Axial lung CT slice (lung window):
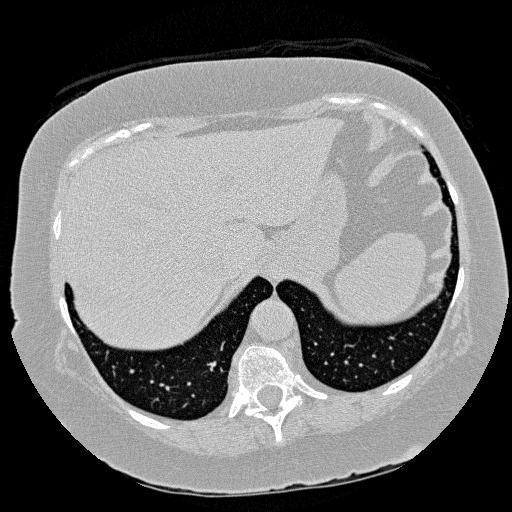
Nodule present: no